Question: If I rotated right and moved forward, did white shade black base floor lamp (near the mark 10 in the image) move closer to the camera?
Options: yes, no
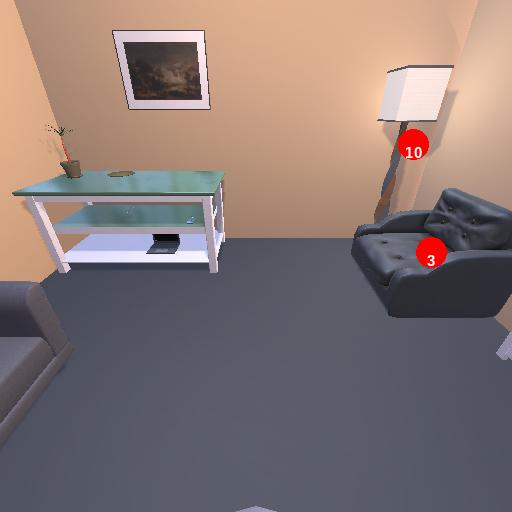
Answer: yes